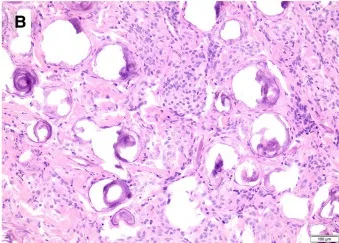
Histomorphology of psammomatous meningioma. . 40x).
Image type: pathology (h&e)